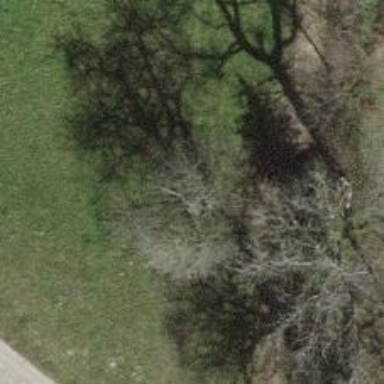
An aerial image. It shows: Broadleaved tree in natural setting.